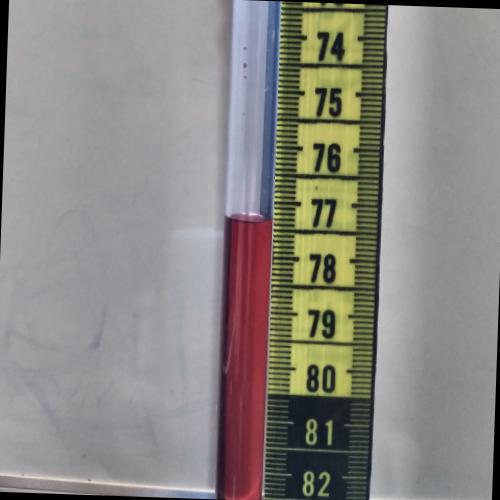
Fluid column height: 77.4 cm